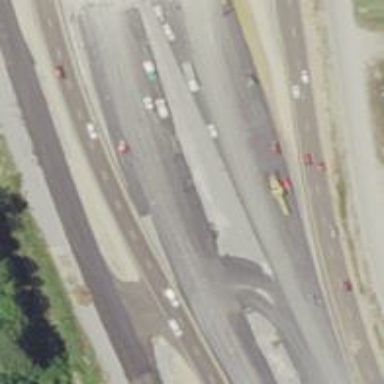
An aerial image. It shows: Expressway with asphalt surface classified as trunk highway.